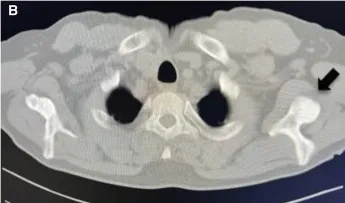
Show sclerotic changes at 6 months postoperatively.
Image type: radiology (ct)